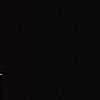
Label: space